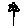
Label: flower